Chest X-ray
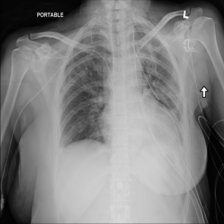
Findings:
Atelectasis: negative
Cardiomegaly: negative
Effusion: negative
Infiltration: negative
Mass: negative
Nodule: positive
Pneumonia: negative
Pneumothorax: negative
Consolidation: negative
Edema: negative
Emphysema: negative
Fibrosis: negative
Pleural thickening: negative
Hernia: negative